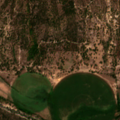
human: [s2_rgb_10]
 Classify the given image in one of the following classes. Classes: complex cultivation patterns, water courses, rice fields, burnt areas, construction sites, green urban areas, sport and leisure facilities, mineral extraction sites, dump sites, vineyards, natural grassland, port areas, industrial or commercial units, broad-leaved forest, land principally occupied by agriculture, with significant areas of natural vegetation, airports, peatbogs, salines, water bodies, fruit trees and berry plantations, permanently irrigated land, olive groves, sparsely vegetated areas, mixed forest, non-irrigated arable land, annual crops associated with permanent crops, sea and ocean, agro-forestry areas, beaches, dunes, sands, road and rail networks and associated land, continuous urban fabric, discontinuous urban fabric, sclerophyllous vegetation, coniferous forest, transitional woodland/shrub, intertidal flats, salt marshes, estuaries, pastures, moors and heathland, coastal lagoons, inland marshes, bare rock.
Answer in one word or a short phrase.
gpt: permanently irrigated land, pastures, agro-forestry areas, broad-leaved forest, mixed forest